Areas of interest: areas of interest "Jiashi Second Elementary School"
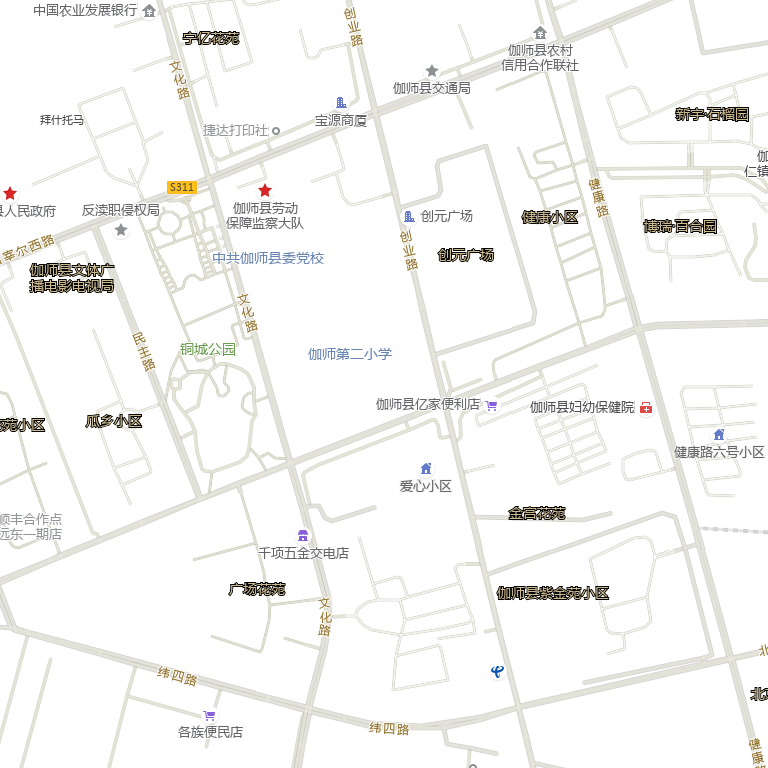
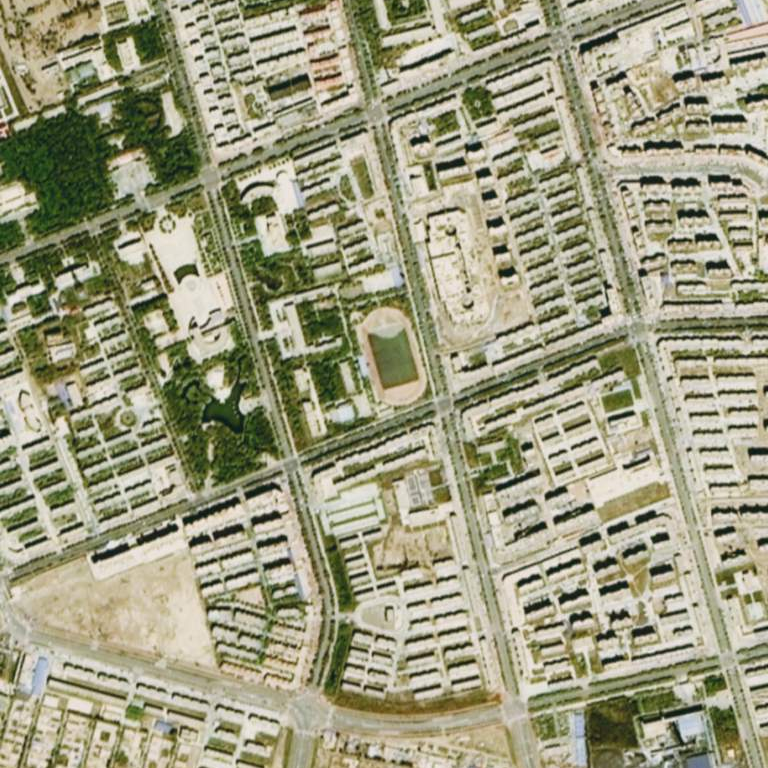